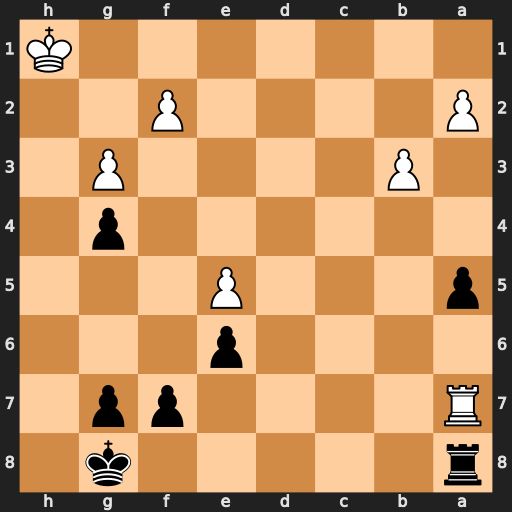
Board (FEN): r5k1/R4pp1/4p3/p3P3/6p1/1P4P1/P4P2/7K
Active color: b
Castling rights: -
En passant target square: -
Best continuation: Rxa7